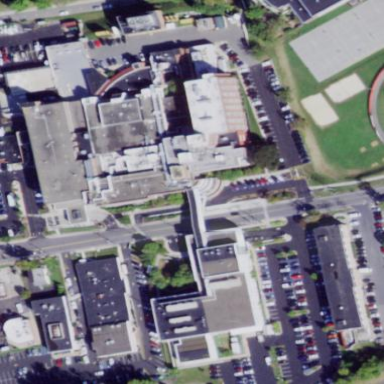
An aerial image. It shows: Hospital building providing healthcare services.